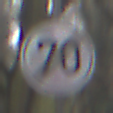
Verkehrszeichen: EndeGeschwindigkeit70
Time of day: MorningAfternoon
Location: Outdoor (Nature)
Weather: Overcast
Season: Autumn
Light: Natural